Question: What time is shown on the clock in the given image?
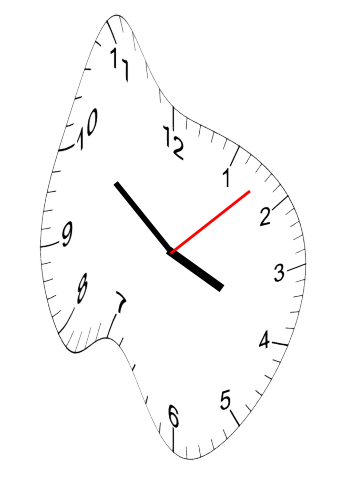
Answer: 03:51:08